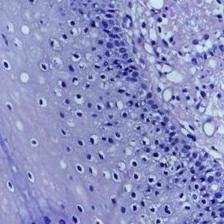
Diagnosis: Normal